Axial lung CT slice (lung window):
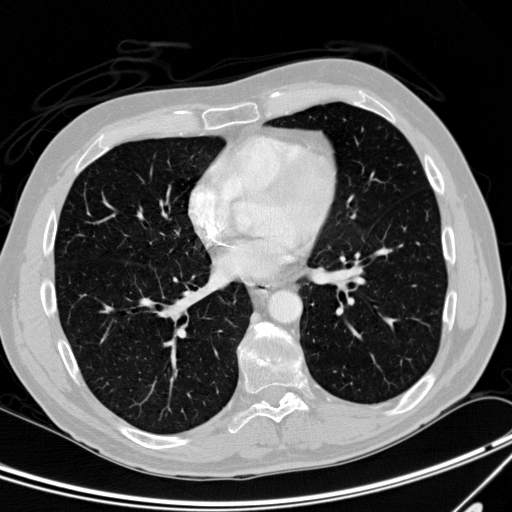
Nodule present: no